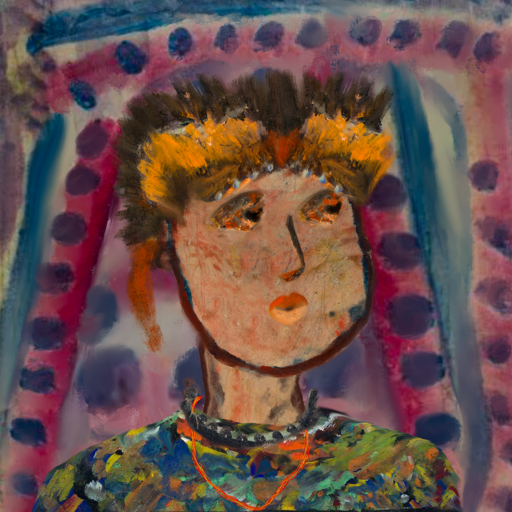
Background: HillGirl, Head And Neck Side: Orphan, Face Side: Gypsy_Queen, Bust: An_Impression, Hair Side: Blank, Head Accessory: Gypsy_Queen, Second Necklace: Gypsy_Mother_2, Necklace: Childish, Baby: Blank